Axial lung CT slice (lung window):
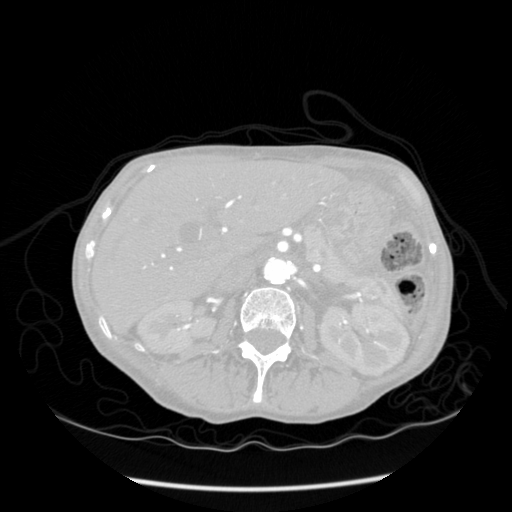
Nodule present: no